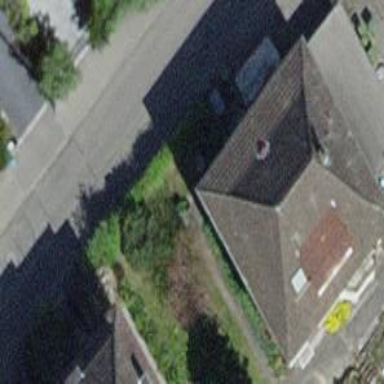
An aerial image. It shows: Detached building with hipped roof.